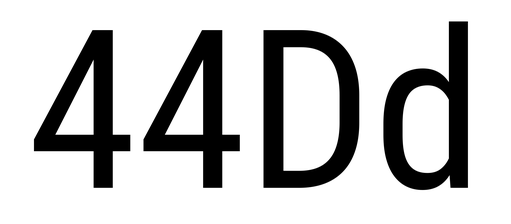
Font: Roboto_Condensed_Regular